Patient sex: F
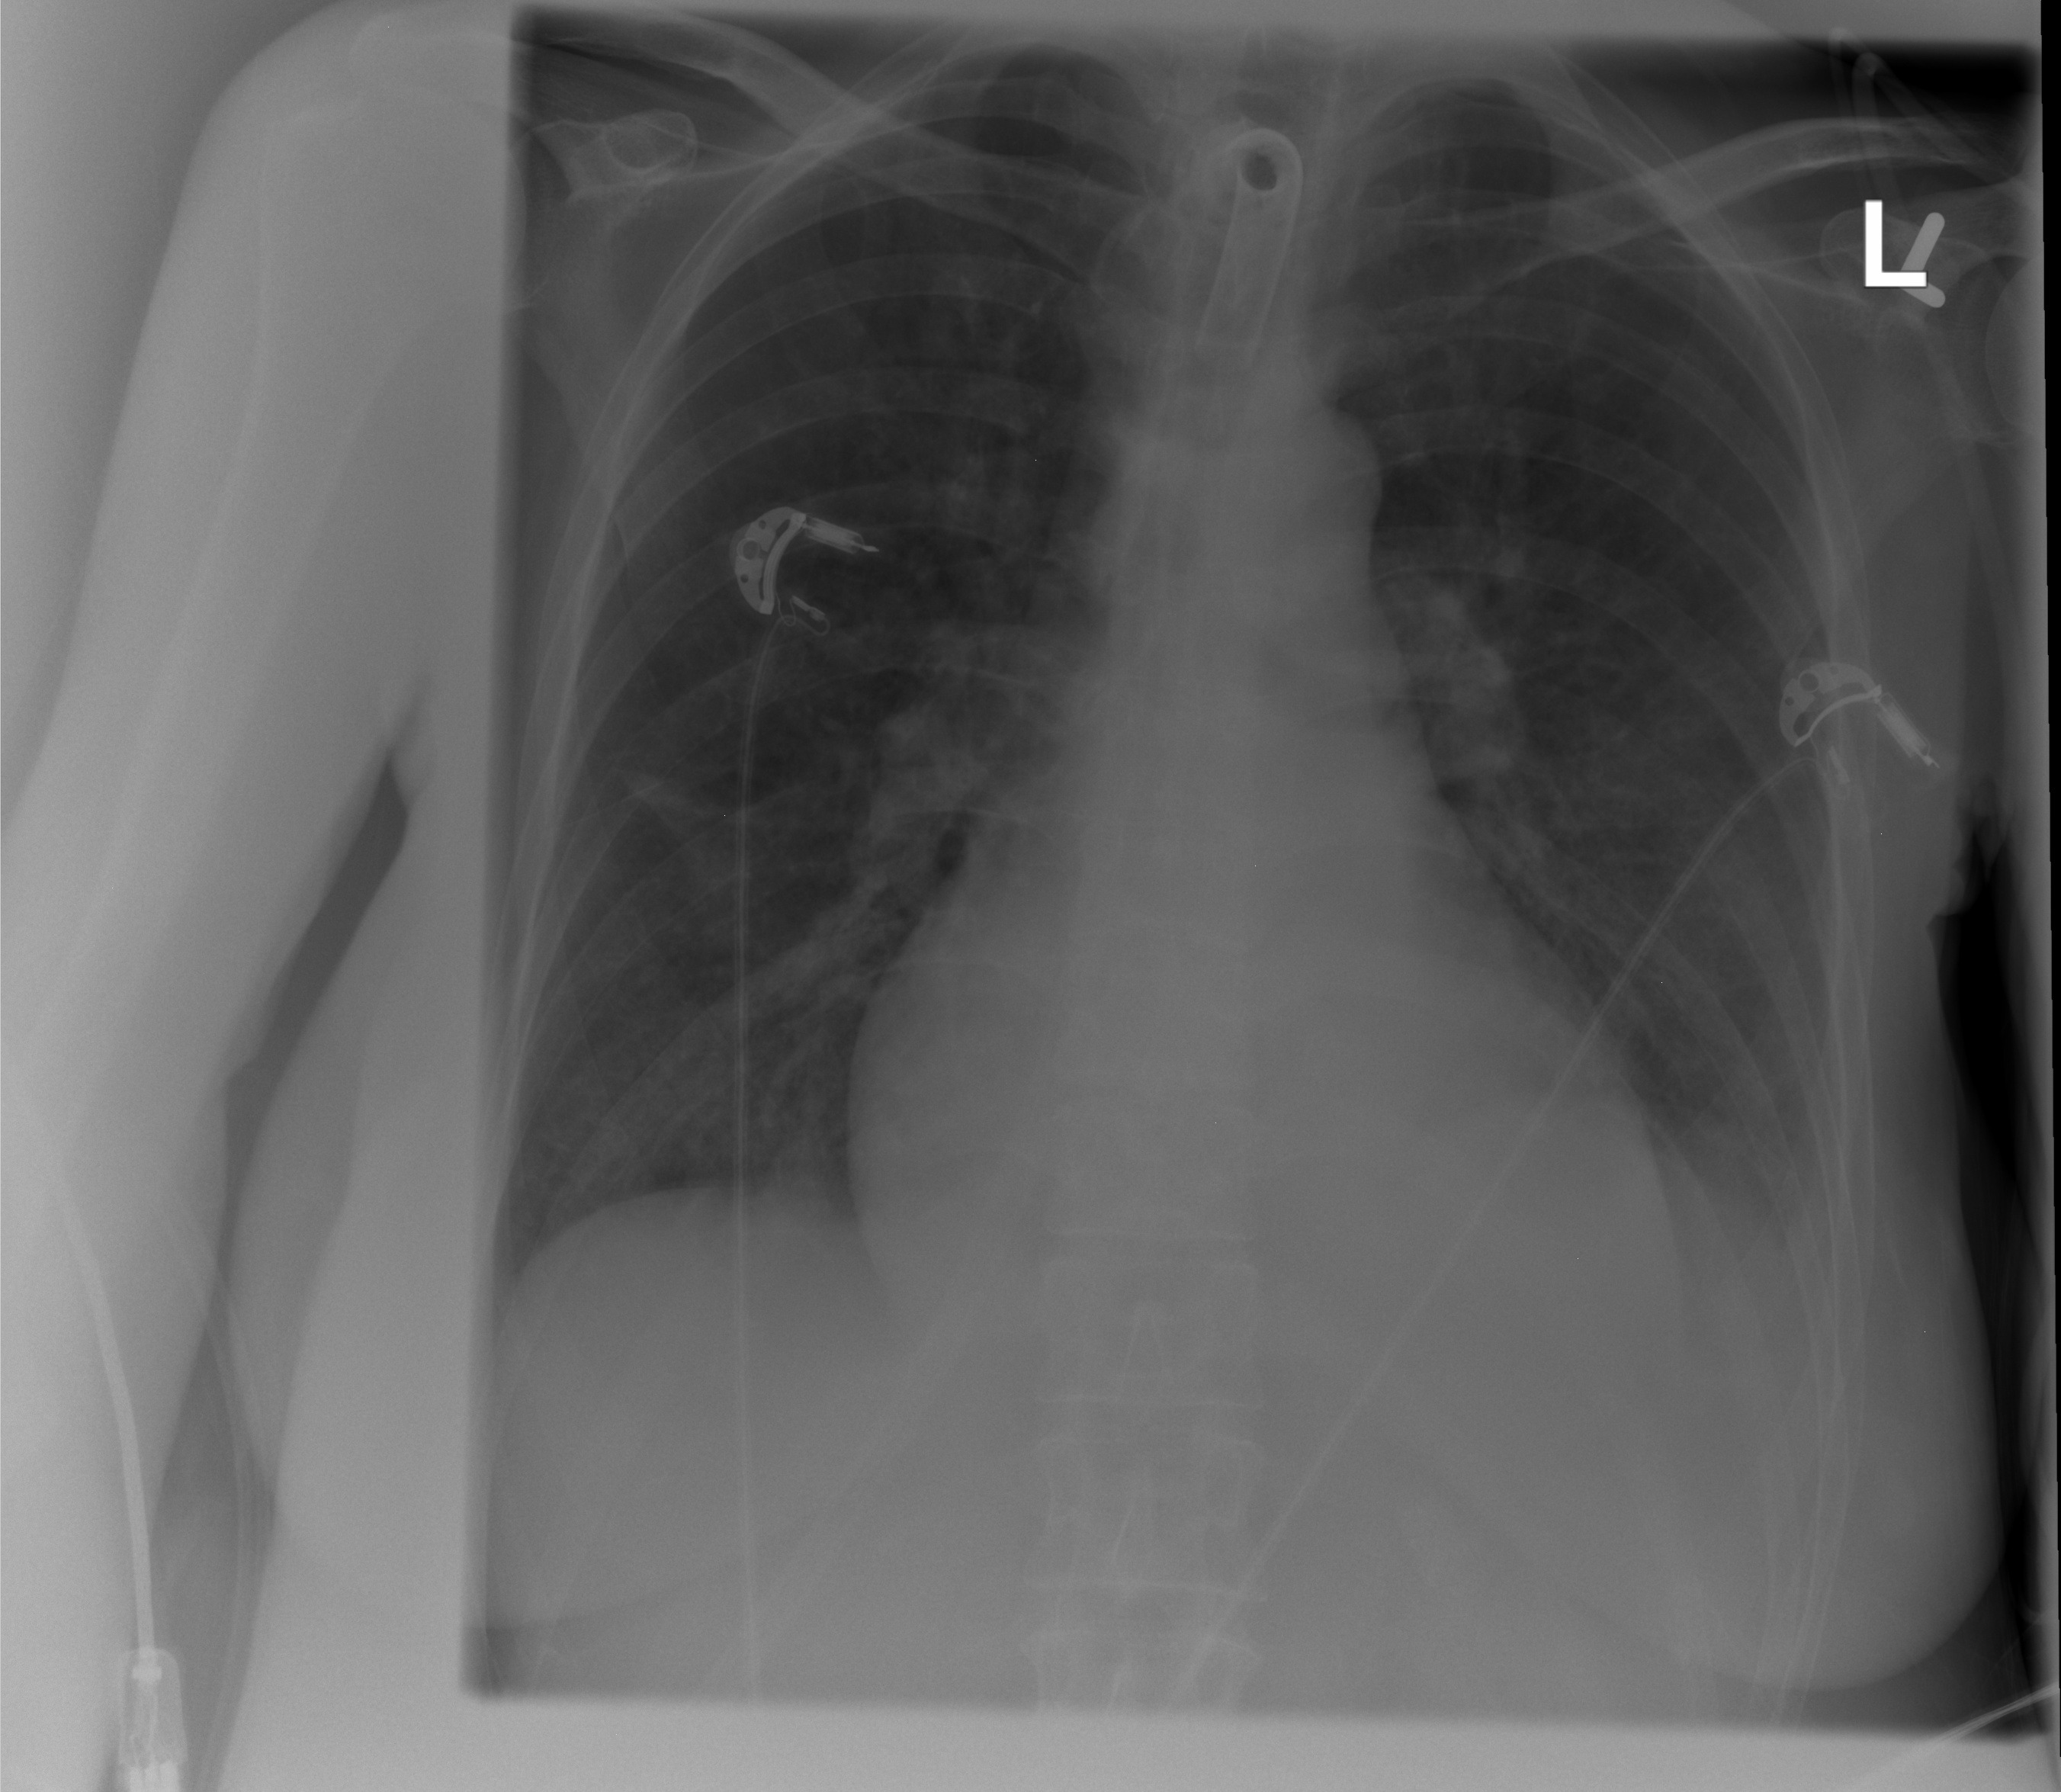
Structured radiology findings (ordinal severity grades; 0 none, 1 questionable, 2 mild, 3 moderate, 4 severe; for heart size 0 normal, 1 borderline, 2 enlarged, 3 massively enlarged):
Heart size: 2
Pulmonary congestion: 0
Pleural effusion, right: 0
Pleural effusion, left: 2
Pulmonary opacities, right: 0
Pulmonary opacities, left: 0
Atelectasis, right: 0
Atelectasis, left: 2